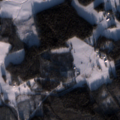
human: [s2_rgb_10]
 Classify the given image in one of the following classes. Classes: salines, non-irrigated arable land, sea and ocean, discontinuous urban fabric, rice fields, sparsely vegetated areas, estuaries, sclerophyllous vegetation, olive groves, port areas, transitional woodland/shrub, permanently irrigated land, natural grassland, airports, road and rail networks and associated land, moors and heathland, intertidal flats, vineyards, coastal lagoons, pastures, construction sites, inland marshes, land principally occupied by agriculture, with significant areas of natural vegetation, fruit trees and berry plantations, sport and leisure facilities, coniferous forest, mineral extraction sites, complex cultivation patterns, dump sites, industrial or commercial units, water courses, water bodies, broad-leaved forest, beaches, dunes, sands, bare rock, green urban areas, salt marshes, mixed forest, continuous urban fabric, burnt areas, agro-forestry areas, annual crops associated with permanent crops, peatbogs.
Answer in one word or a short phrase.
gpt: land principally occupied by agriculture, with significant areas of natural vegetation, coniferous forest, mixed forest